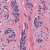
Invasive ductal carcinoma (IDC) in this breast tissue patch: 1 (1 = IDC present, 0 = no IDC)